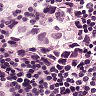
Metastatic tissue present: yes